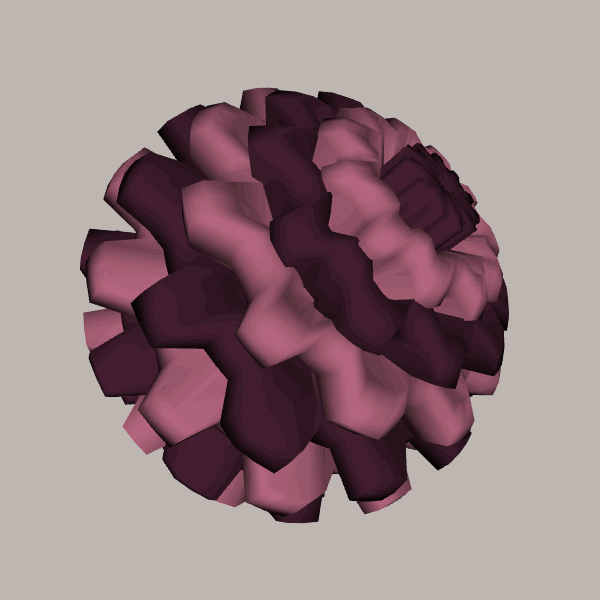
Background: light